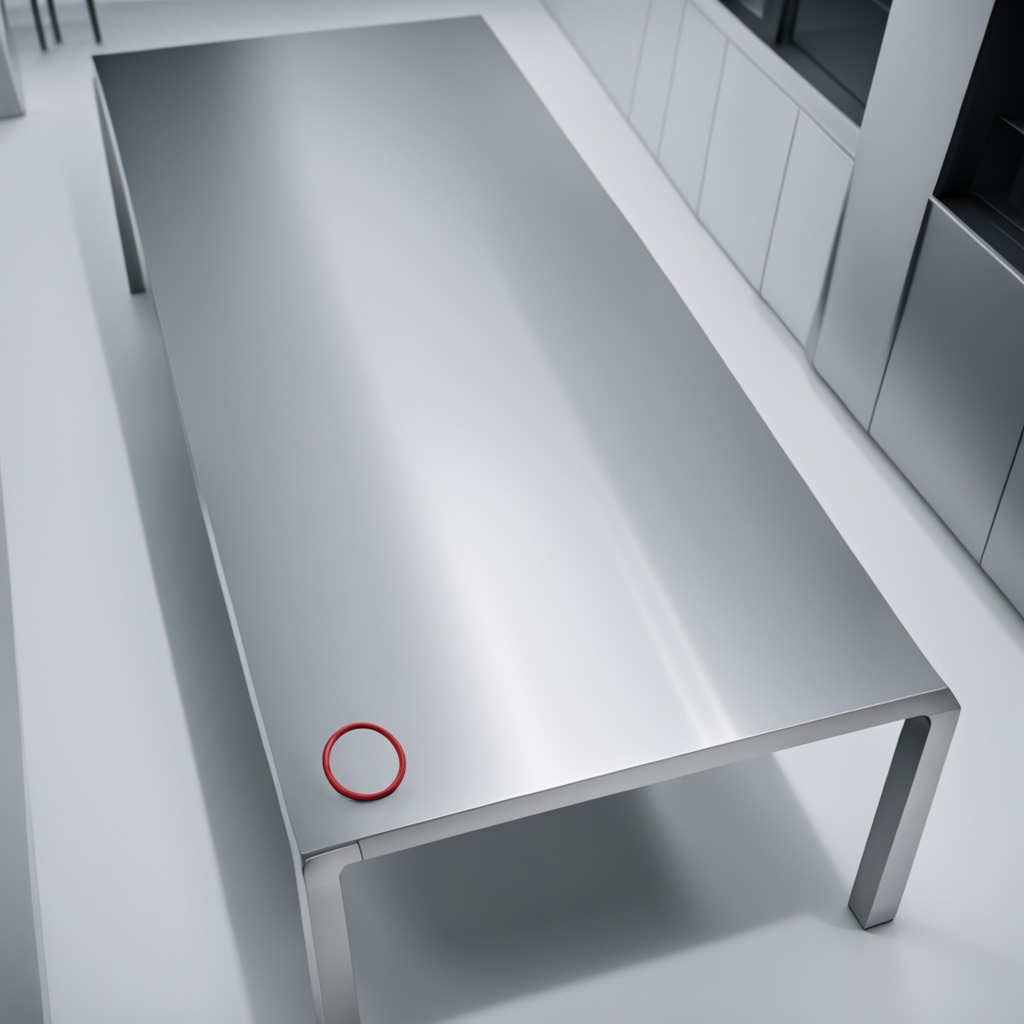
A rubber O-ring is lying on the stainless steel table in a high-end prototyping lab.